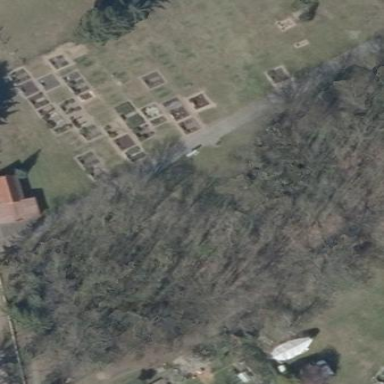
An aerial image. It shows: Cemetery.